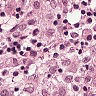
Metastatic tissue present: no